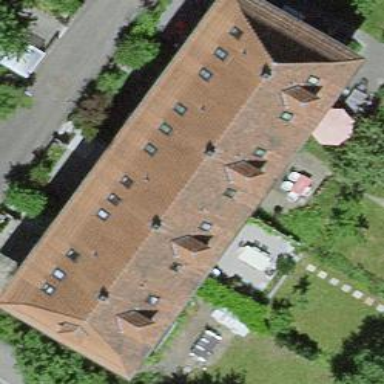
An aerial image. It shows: Residential building with gabled roof made of maroon roof tiles. The roof is oriented across the building.